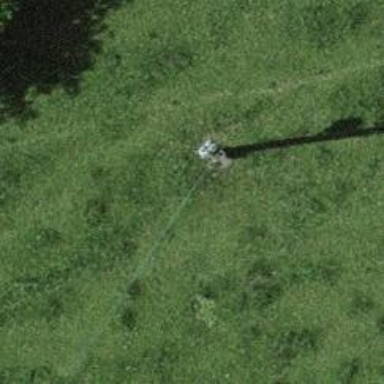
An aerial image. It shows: Minor power line.